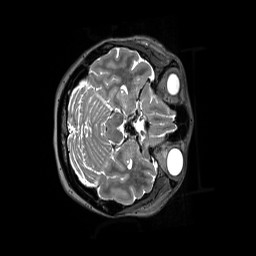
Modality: T2w
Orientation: axial
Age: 32
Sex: female
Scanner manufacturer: siemens
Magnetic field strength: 3 T
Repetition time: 3.2 s
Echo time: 0.412 s